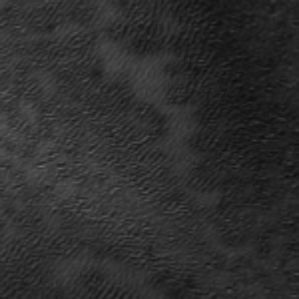
Label: frost